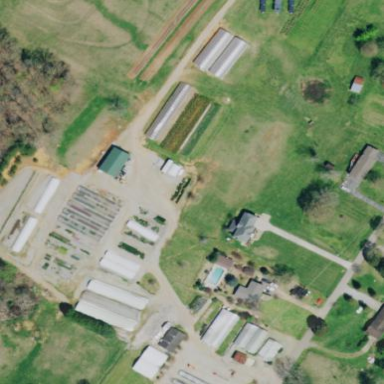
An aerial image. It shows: Farmyard area.